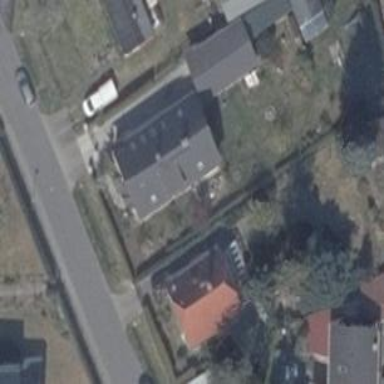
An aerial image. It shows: Residential building with gabled roof in grey color. The roof orientation is along the building.